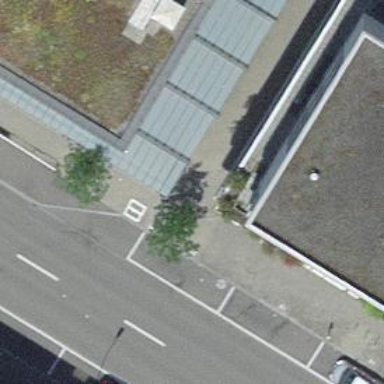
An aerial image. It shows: Urban tree adding natural touch to the cityscape.